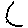
Label: hexagon